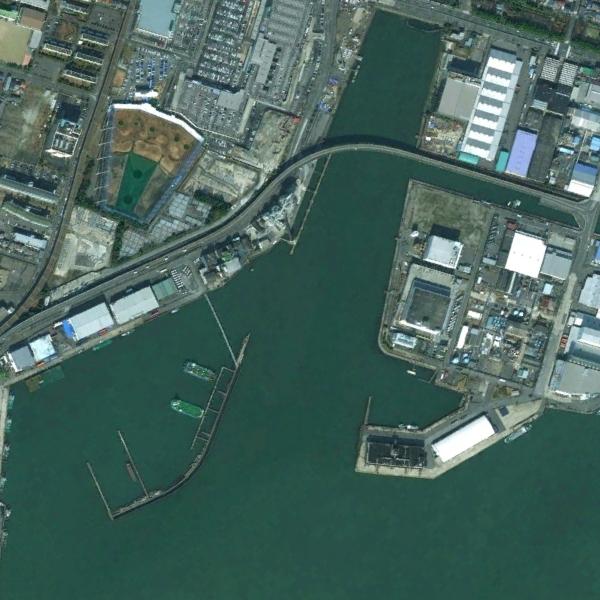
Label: Port